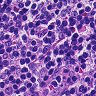
Metastatic tissue present: no